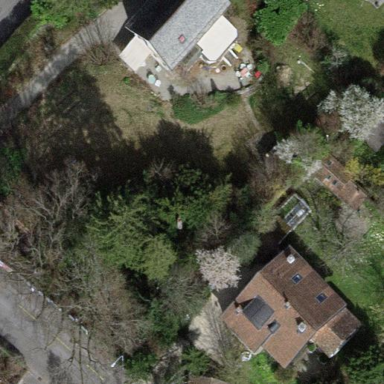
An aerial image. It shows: Garden enclosed by fence.